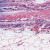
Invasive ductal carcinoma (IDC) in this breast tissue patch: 0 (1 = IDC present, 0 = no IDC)